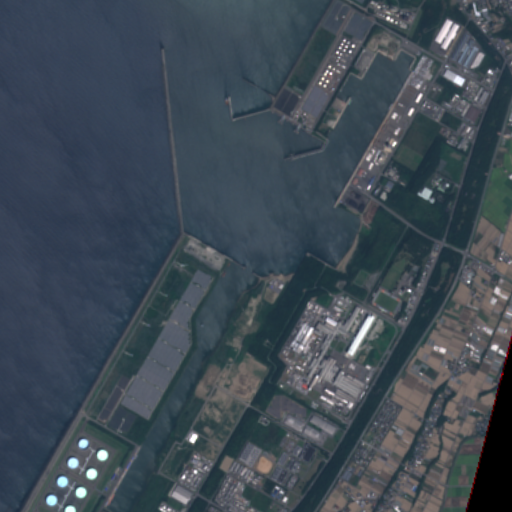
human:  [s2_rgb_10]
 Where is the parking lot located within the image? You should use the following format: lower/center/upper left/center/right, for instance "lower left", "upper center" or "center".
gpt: The parking lot is located in the lower right of the image.
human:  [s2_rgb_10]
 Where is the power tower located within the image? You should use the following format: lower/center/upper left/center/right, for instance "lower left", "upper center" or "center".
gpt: The power tower is located in the right of the image.
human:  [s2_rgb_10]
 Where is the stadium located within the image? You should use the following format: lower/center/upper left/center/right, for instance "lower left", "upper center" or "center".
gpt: The stadium is located in the center right of the image.
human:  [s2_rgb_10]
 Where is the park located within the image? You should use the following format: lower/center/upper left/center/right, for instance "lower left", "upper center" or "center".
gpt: There is no park in the image.